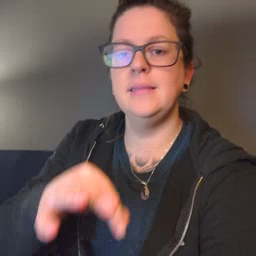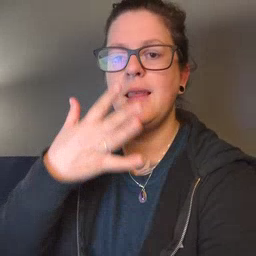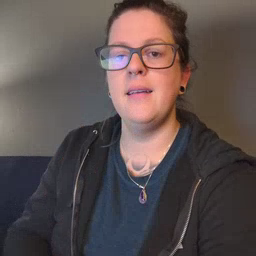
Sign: snack